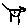
Label: cat